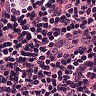
Metastatic tissue present: no